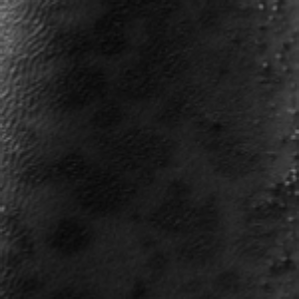
Label: frost